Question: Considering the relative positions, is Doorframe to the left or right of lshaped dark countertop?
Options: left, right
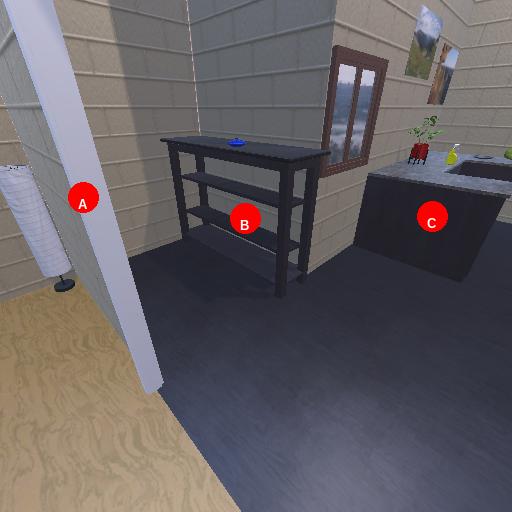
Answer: left